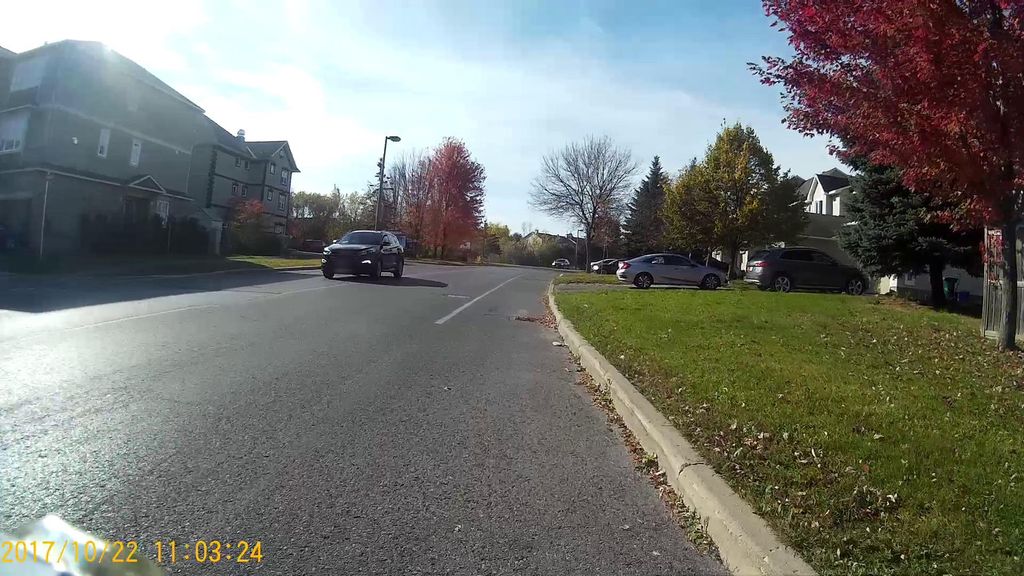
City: ottawa-gatineau